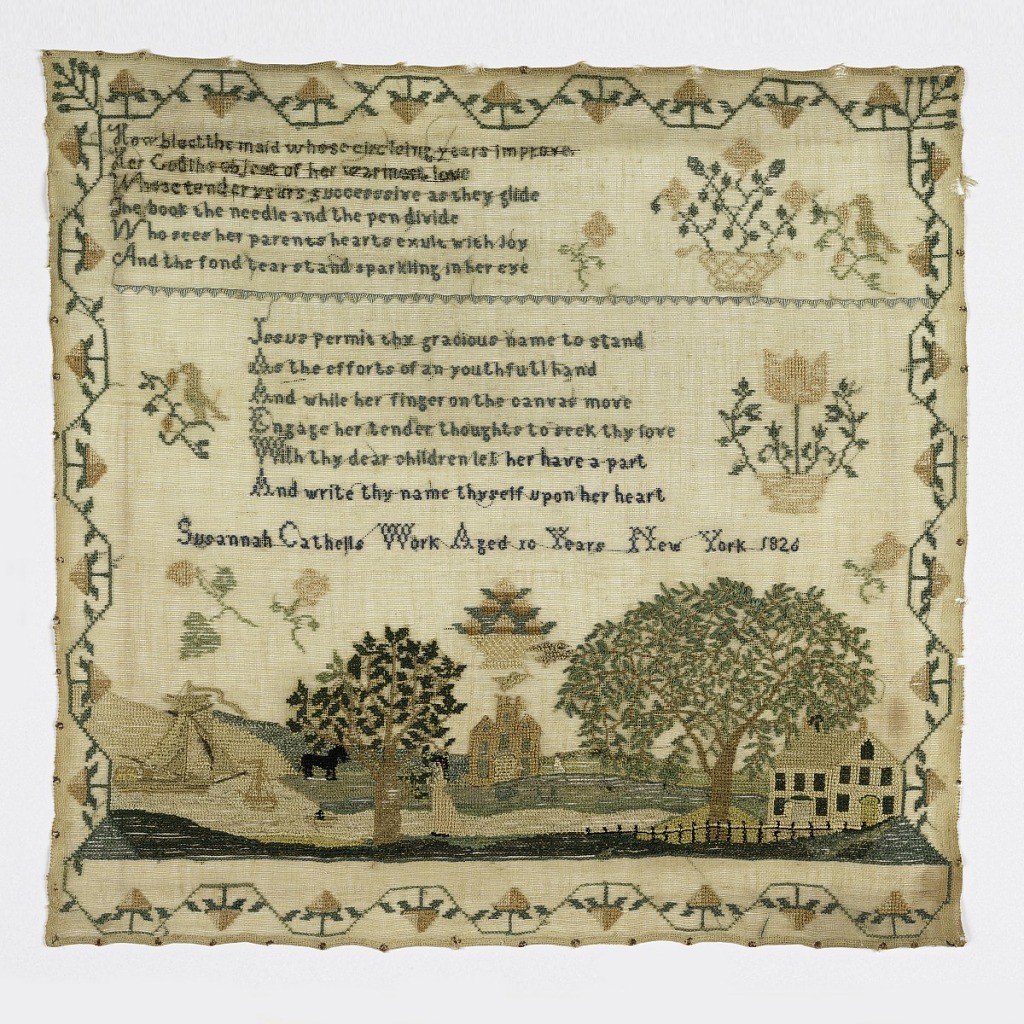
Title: Sampler
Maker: Susannah Cathells, American
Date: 1826
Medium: silk embroidery on cotton foundation Technique: embroidered in cross, satin and stem stitches on plain weave foundation
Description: Two verses with baskets of flowers, an inscription, and in the lower third, a landscape showing boats on a river, a house and a church on either bank, trees, and figures. The whole is surrounded by a strawberry vine border.
The verses read:

How blest the maid whose circleing (sic) years improve
Her God the object of her warmest love
Whose tender years successive as they glide
The book the needle and the pen divide
Who sees her parents hearts exult with joy
And the fond tear stand sparkling in her eye

Jesus permit thy gracious name to stand
As the efforts of an youthful hand
And while her finger on the canvas move
Engage her tender thoughts to seek thy love
With thy dear children let her have a heart
And write thy name thyself upon her heart